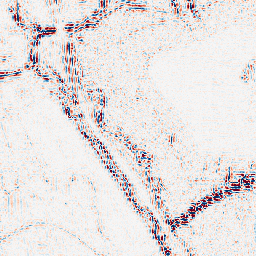
Category: wavelet
Decomposition family: wavelet_reverse_biorthogonal
Decomposition parameters: wavelet: rbio2.4
level: 2
Upsampling method: edge_directed
Upsampling parameters: scale: 2
Upsampling scale: 2